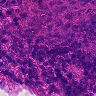
Metastatic tissue present: no